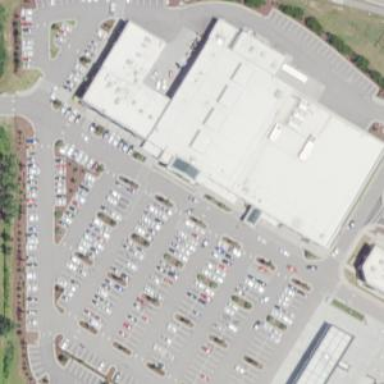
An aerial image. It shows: Supermarket.